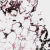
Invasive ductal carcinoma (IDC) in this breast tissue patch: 0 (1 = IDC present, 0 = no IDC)